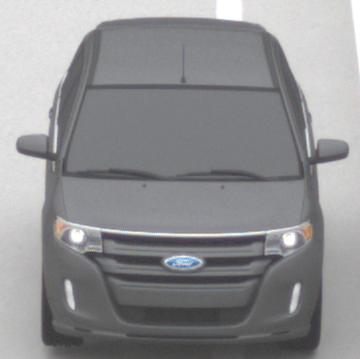
Make: Ford
Model: Edge
Detailed model: Gen. 1 Facelift
Model produced from: 2010
Model produced until: 2015
Doors: 5
Color: gray
Road condition: dry road
Daytime: midday
Contrast: low contrast